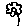
Label: flower